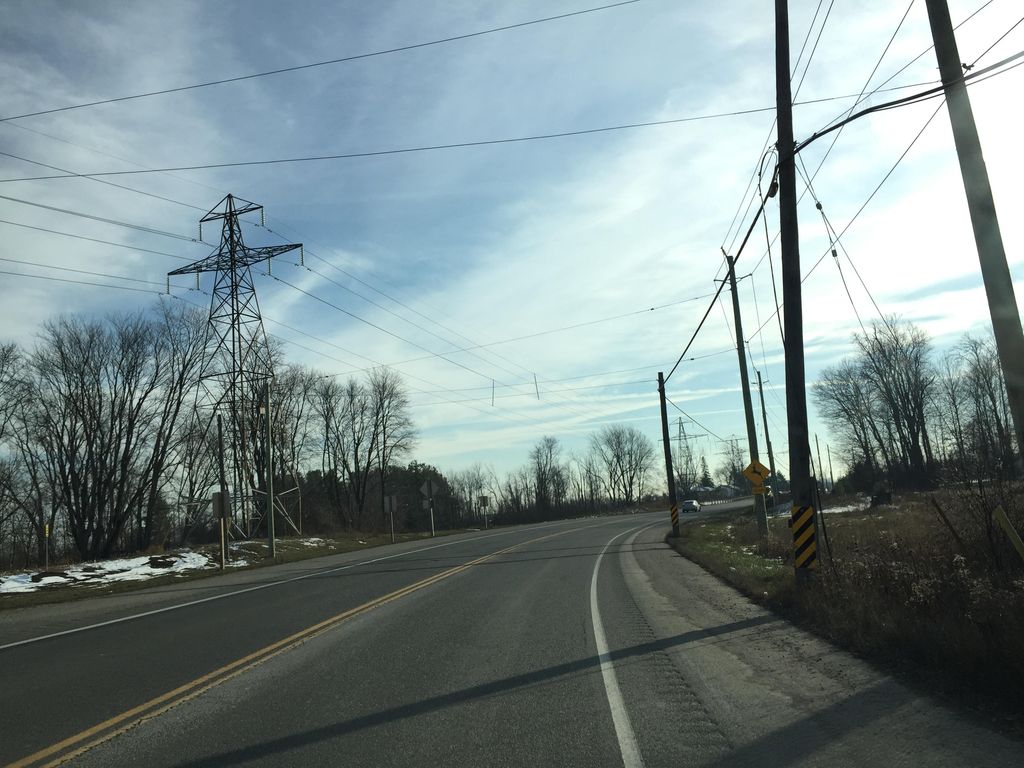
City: kitchener-waterloo